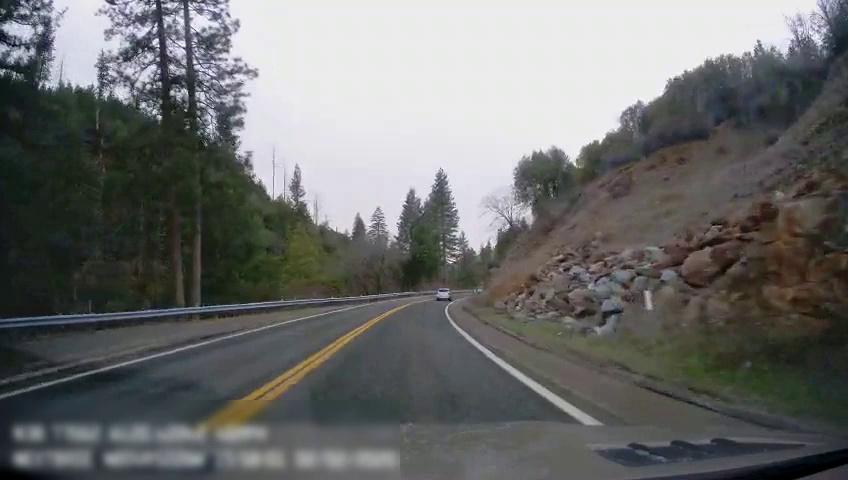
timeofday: Day
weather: Cloudy
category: Drivable Space
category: Vehicles | Car
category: Lanes | Current Lane
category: Lanes | Current Lane
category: Lanes | Opposite Lane